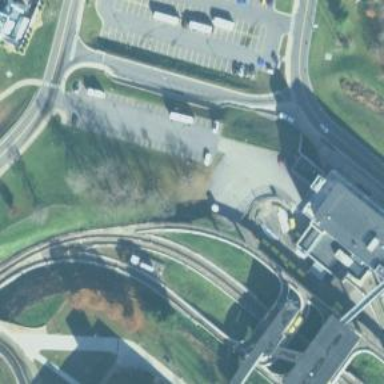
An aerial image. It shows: Bridge over bus guideway.